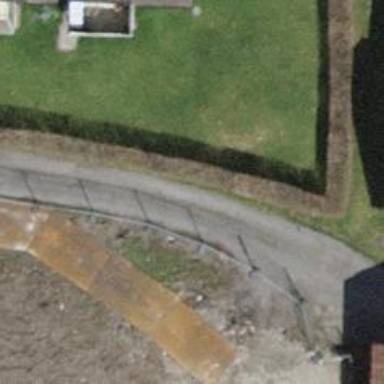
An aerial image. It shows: Hedge barrier.